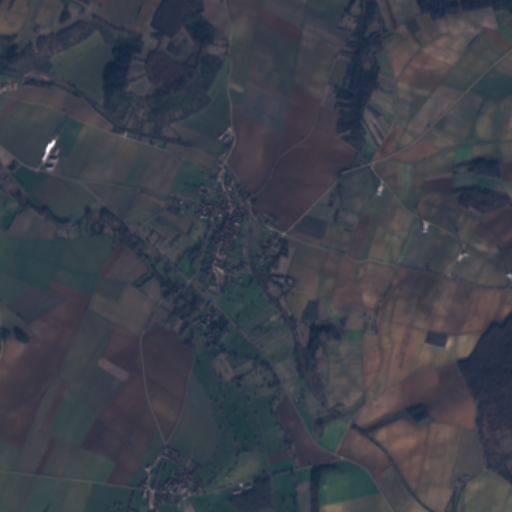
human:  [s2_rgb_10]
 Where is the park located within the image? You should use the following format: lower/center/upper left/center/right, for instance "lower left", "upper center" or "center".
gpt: The park is located in the center left of the image.
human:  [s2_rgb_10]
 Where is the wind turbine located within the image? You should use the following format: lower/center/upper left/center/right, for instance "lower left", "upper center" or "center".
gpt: The wind turbine is located in the center right of the image.
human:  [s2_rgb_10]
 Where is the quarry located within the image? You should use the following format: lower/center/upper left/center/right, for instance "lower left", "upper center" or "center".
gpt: There is no quarry in the image.